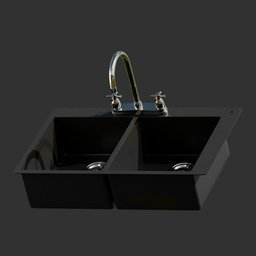
Label: appliances